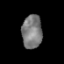
Tissue: prostate
Cell type: Epithelial cells
Senescence score: 0.3616
Nuclear area (px): 663
Mean DAPI intensity: 122.582